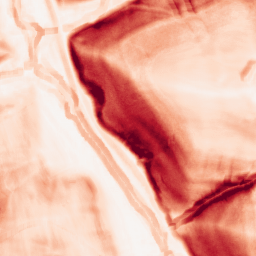
Category: morphological
Decomposition family: morphological_gradient
Decomposition parameters: size: 7
shape: square
Upsampling method: fft_zeropad
Upsampling parameters: scale: 2
Upsampling scale: 2